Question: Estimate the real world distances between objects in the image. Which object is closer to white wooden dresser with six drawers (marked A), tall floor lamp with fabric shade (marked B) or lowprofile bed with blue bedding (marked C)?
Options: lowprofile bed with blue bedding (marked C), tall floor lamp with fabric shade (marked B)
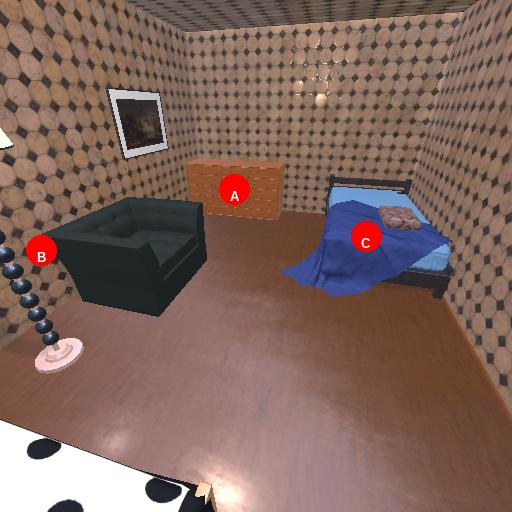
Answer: lowprofile bed with blue bedding (marked C)